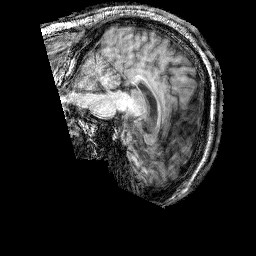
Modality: T1w
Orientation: sagittal
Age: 42
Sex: male
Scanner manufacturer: siemens
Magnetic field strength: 3 T
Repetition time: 2.25 s
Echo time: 0.00411 s